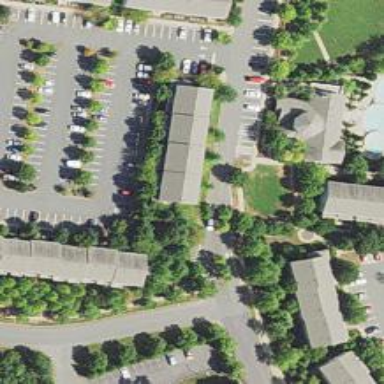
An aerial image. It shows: Parking space.